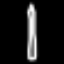
Label: pencil